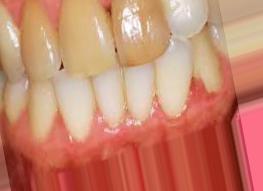
Condition: Tooth Discoloration